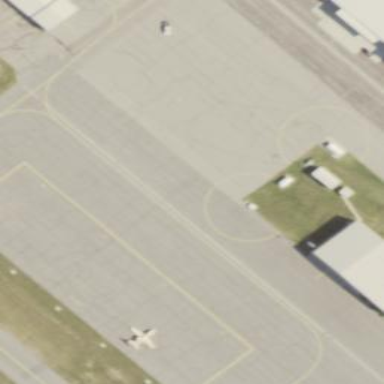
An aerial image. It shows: Apron at the airport.